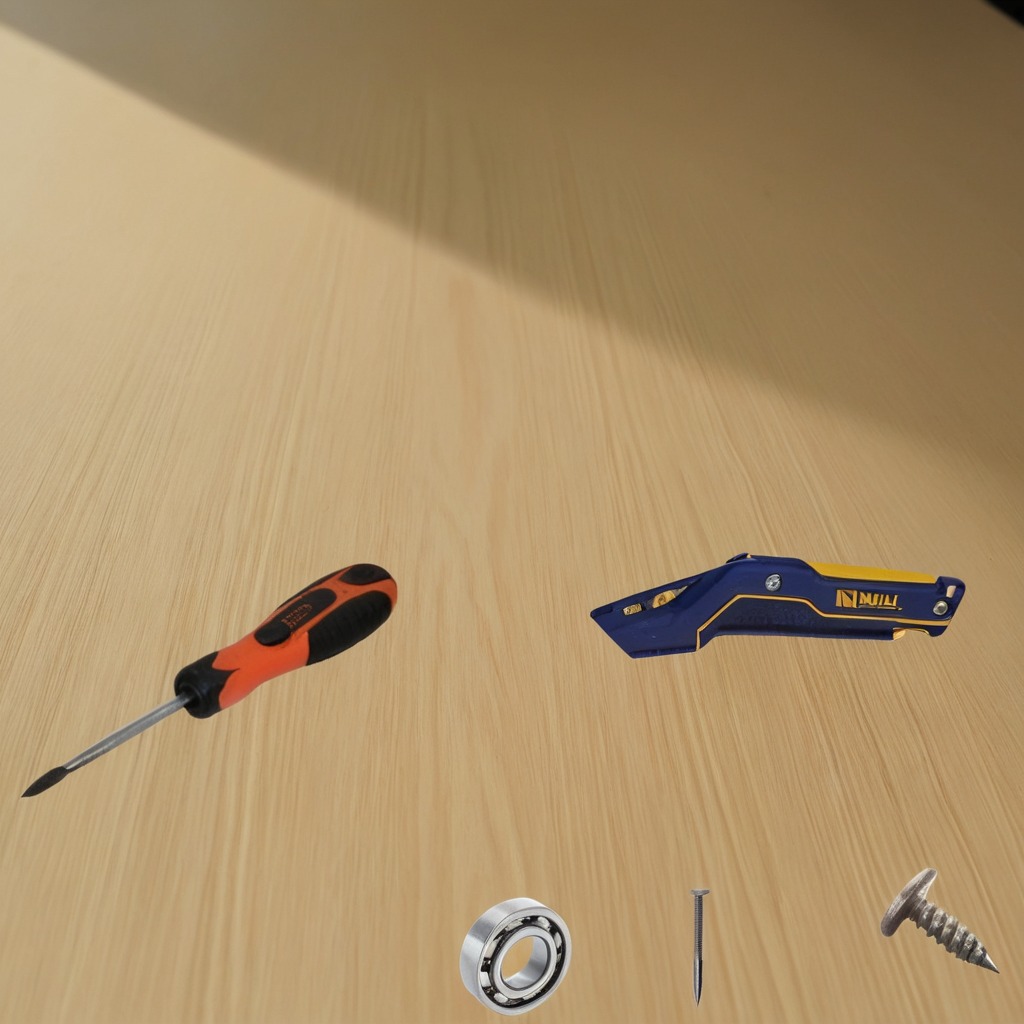
A metal ball bearing, a utility knife, a metal machine screw, an iron nail, and a screwdriver are lying on the plywood surface.